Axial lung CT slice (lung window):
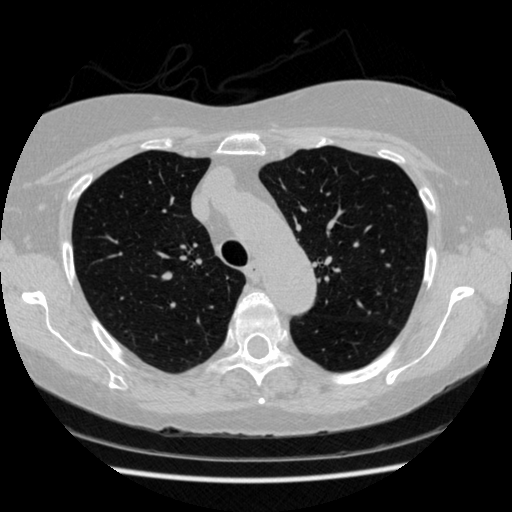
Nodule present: no